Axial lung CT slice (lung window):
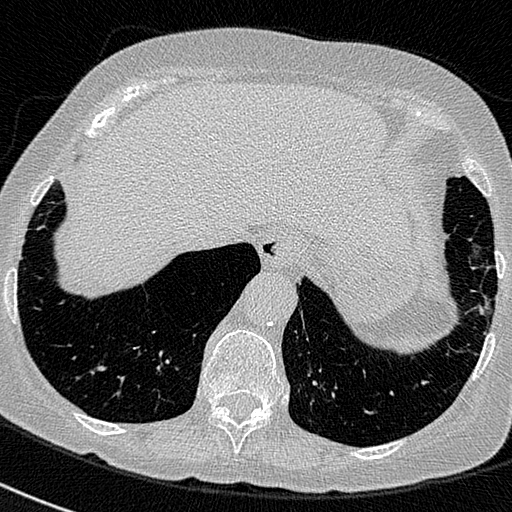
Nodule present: no